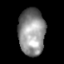
Tissue: skin
Cell type: Epithelial cells
Senescence score: 0.8986
Nuclear area (px): 1215
Mean DAPI intensity: 142.213